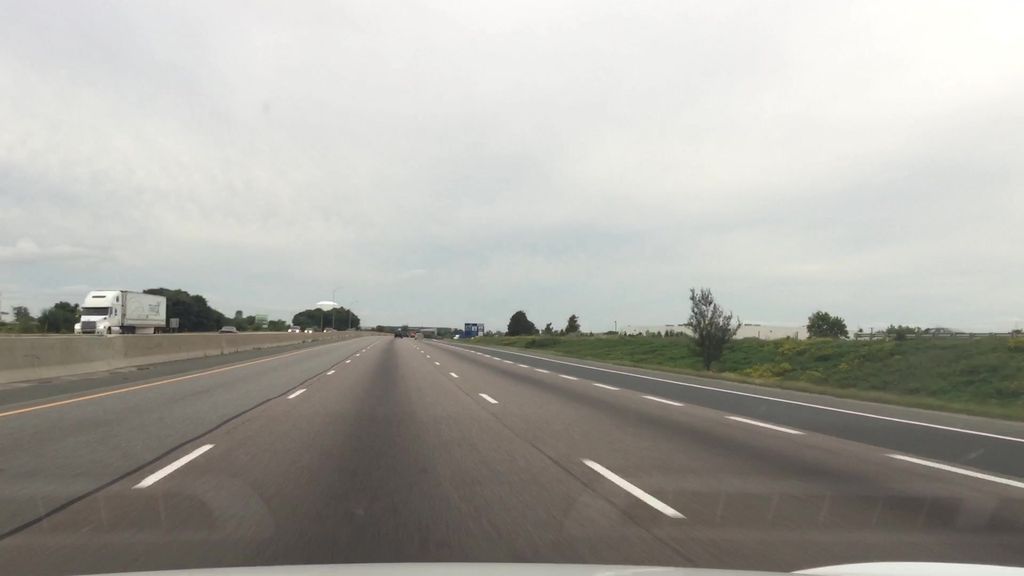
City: kitchener-waterloo